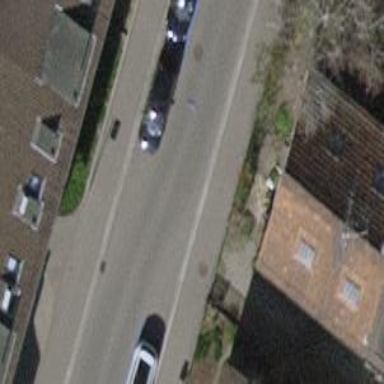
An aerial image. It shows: Residential road with asphalt surface. There are sidewalks on both sides and opposite cycleway.